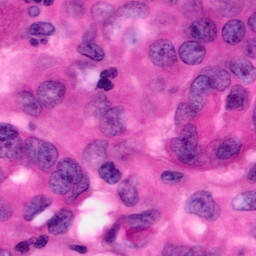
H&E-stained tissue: Pancreatic